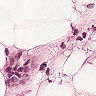
Metastatic tissue present: yes